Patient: sex M, age 46
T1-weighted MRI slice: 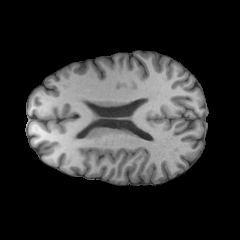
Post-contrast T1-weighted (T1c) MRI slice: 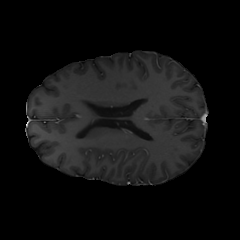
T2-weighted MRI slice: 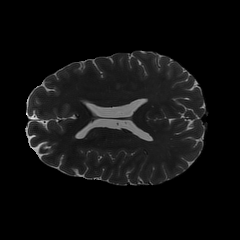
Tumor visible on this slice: no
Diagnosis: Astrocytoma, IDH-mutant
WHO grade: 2